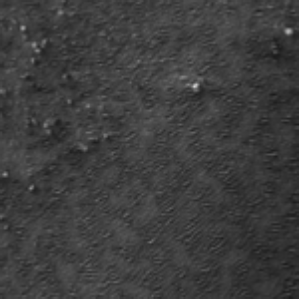
Label: frost